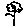
Label: flower